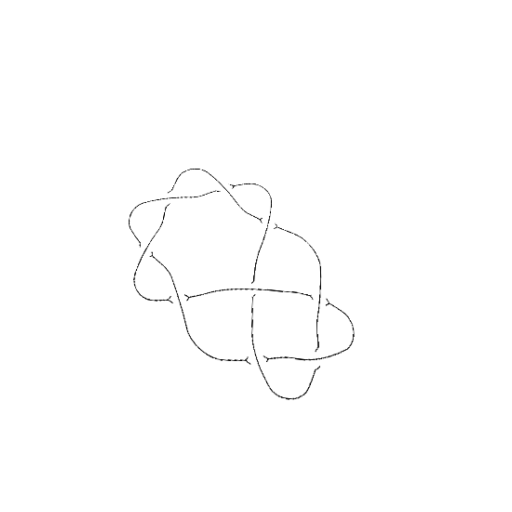
Crossing number: 9